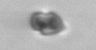
Label: Heterocapsa_rotundata